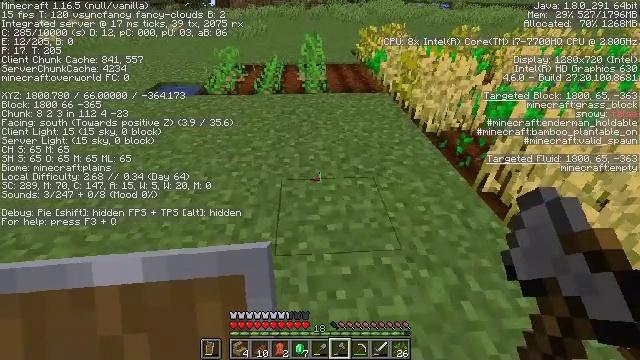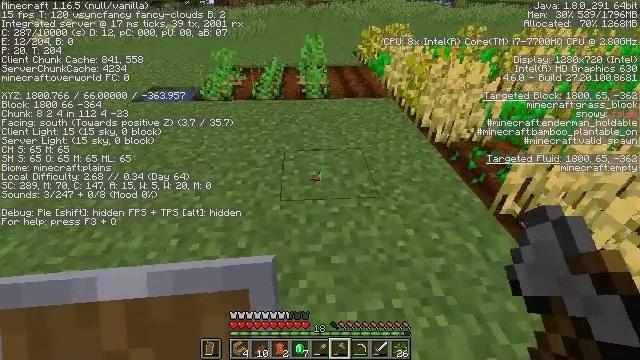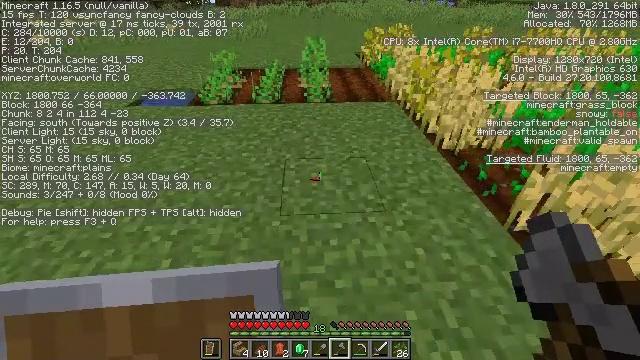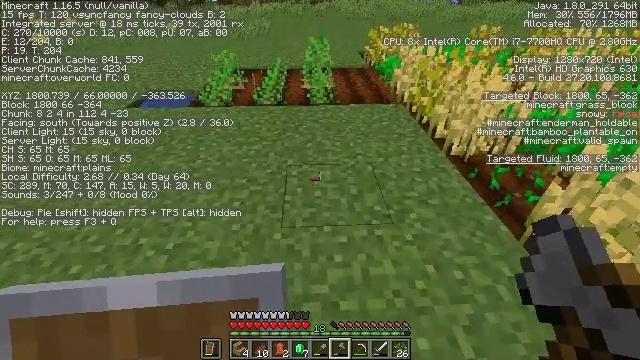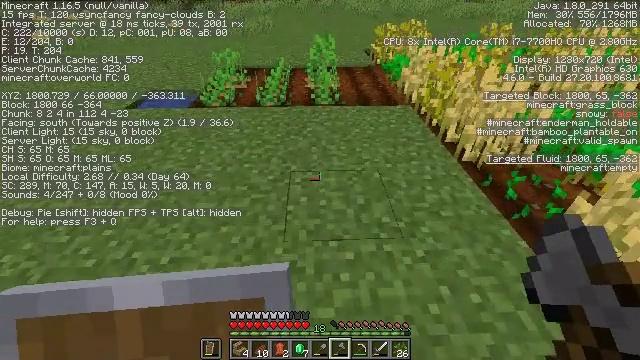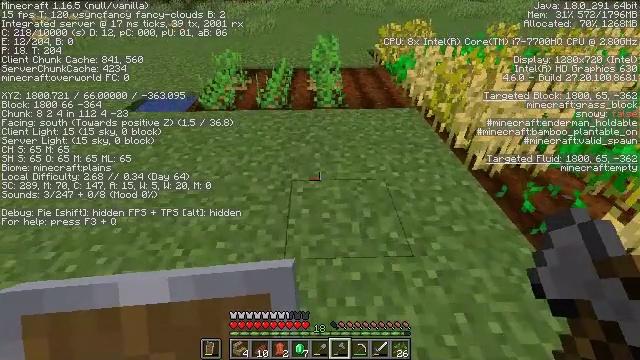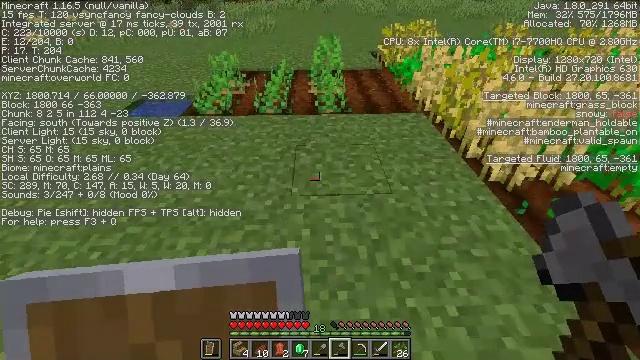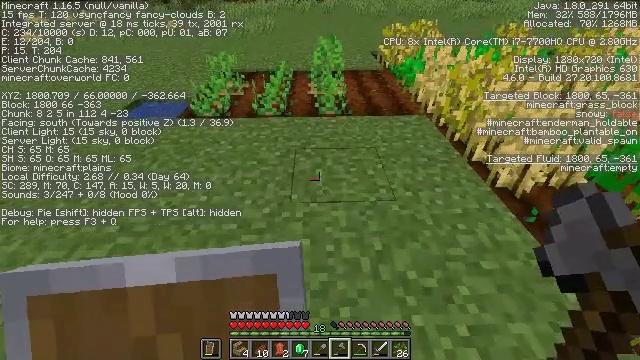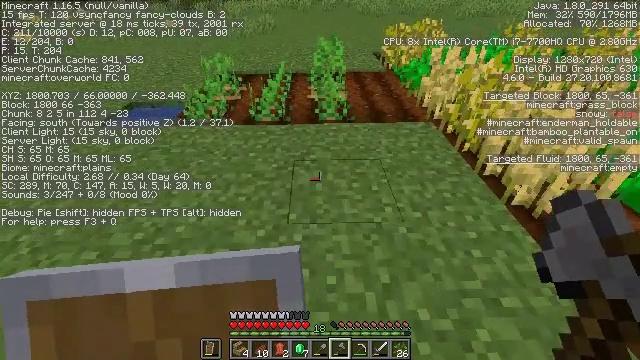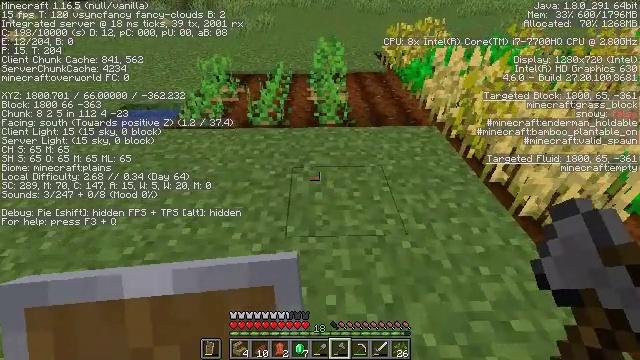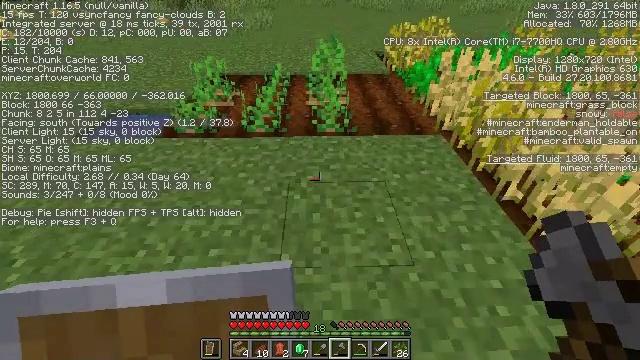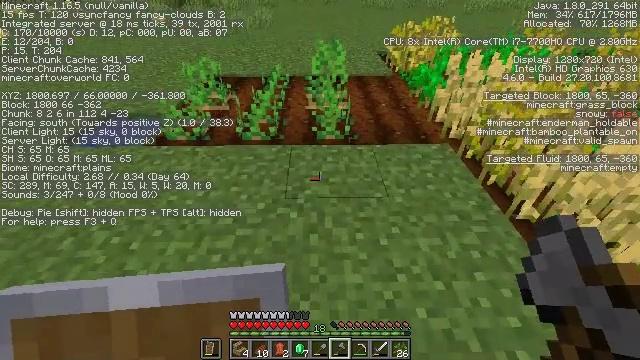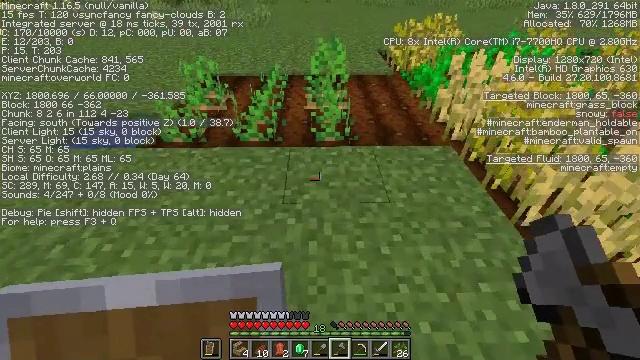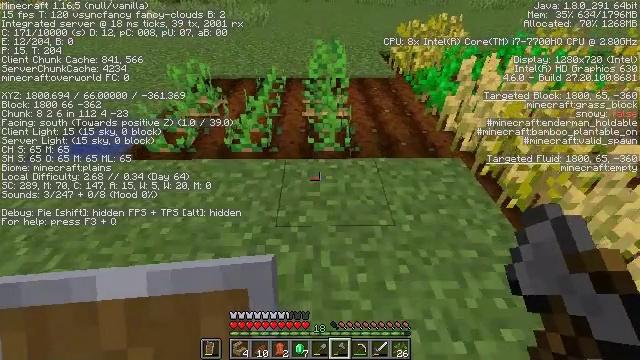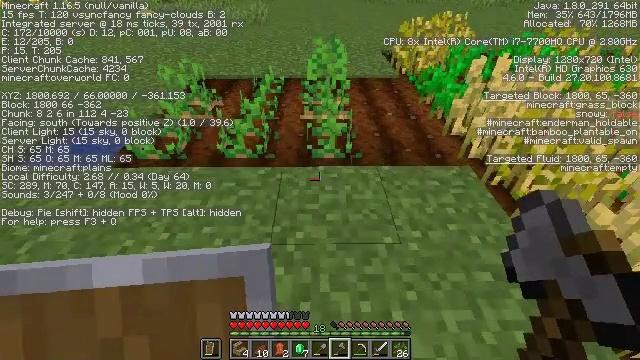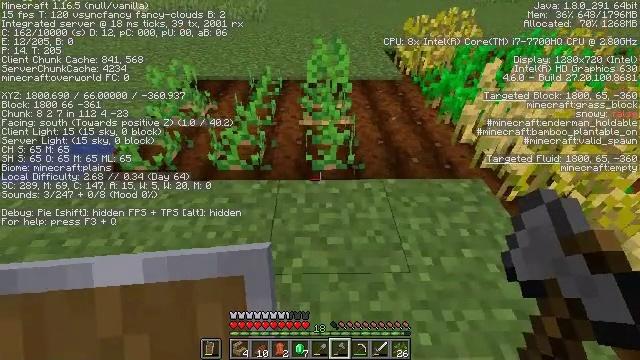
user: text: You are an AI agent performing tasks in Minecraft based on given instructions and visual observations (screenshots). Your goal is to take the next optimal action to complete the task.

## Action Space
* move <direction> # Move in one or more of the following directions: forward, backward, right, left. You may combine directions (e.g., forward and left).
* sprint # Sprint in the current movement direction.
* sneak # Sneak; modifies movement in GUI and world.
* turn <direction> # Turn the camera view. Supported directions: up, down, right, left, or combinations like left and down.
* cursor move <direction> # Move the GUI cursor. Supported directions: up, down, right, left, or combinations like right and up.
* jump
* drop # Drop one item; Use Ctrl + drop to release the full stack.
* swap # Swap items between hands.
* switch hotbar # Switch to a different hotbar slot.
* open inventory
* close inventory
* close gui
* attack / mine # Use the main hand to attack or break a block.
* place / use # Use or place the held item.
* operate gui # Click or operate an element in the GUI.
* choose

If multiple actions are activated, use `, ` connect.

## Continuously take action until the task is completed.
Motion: motion action
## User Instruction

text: Mine potatoes from the farmland.
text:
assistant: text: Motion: move forward
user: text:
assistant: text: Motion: move forward
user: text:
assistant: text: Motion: move forward
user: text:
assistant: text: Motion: move forward
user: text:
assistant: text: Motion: move forward
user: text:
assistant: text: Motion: move forward
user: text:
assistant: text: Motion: move forward
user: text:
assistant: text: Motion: move forward
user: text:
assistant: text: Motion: move forward
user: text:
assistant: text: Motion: move forward
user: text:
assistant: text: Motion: move forward
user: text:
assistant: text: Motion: move forward
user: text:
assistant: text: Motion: move forward
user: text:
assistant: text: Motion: move forward
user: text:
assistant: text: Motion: move forward
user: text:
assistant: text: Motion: move forward
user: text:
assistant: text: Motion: move forward
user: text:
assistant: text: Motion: move forward
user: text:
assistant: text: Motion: move forward
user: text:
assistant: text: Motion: move forward
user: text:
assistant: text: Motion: move forward
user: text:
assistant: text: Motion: move forward, turn down
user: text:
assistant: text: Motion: move forward
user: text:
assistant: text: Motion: move forward
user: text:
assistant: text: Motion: move forward
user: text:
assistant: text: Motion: no_op
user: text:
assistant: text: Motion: turn down
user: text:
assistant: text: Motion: turn down
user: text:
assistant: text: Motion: turn down
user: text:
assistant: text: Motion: no_op